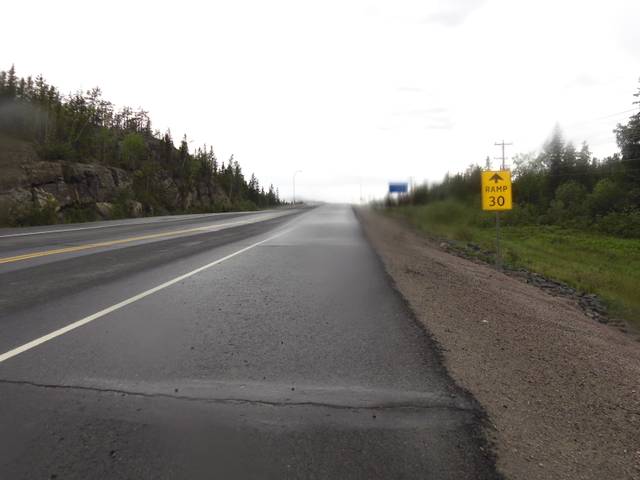
Region: Canada
Coordinates: 62.471, -114.398